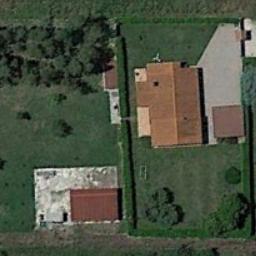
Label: sparse_residential